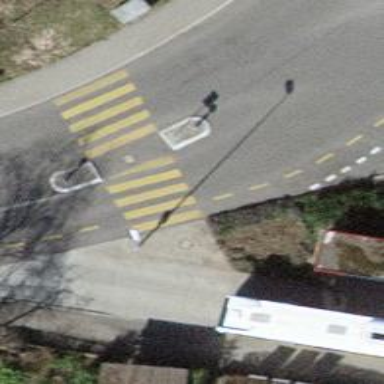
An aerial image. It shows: Tertiary road with asphalt surface. The road has cycle lane on the left side.